Question: I'm an R newbie and am trying to draw a boxplot representing the number of variables per user with the following data using ggplot.
'''
'data.frame': 14443 obs. of 2 variables:
$ id: chr "1" "2" "3" "4" ...
$ variable : num 3 22 23 8 ...
'''
I've tried both:
'''
ggplot(df, aes(x="", y = variable)) +
geom_boxplot()
'''
and:
'''
ggplot(df) +
geom_boxplot(aes(x = "", y = variable))
'''
But, rather than drawing a nice box plot, I get a collection of points like the picture below.
I feel like I am probably making a very silly mistake but can't find it. Can anyone help?

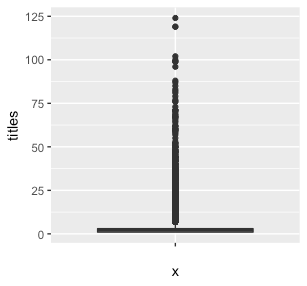
Answer: Documenting the answer that came out of the comments.
As most of the values in the dataset were 1, the boxplot was all scrunched up at the bottom. Adding this to the bottom changed the perspective of the plot and solved the problem.
'''
scale_y_log10()
'''
Shout out to @tifu and @hdkrgr for helping with this.